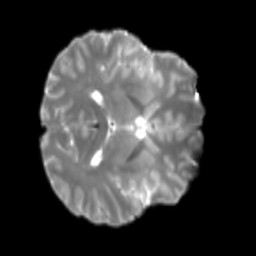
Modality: T2w
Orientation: axial
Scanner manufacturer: siemens
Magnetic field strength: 3 T
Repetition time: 4 s
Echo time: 0.0594 s